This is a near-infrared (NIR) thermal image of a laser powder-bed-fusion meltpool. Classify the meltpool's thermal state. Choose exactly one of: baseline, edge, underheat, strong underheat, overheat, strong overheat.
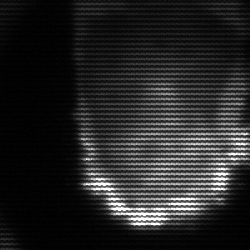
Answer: baseline